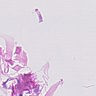
Metastatic tissue present: no